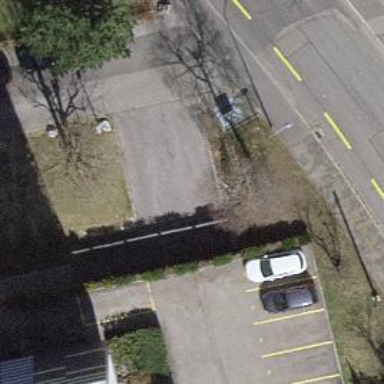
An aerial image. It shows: Parking entrance.